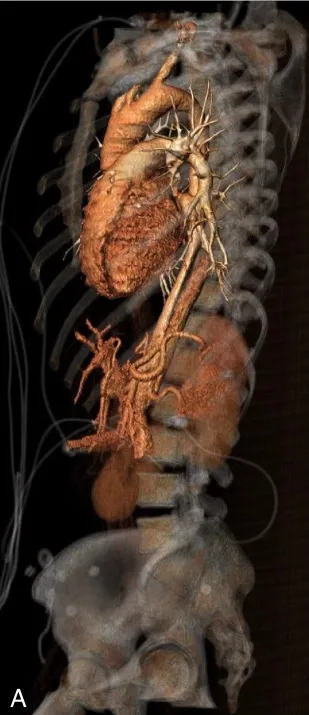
Preoperative.
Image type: radiology (ct)